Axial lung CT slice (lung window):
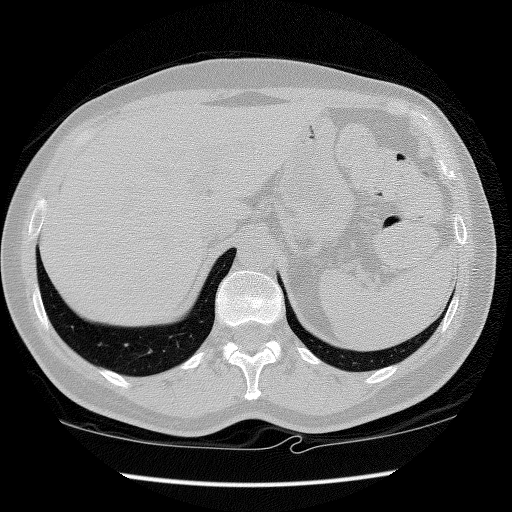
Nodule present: no